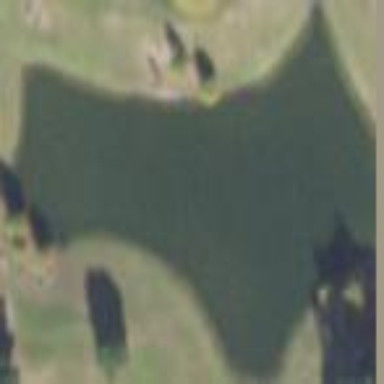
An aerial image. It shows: Pond surrounded by natural water.